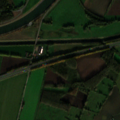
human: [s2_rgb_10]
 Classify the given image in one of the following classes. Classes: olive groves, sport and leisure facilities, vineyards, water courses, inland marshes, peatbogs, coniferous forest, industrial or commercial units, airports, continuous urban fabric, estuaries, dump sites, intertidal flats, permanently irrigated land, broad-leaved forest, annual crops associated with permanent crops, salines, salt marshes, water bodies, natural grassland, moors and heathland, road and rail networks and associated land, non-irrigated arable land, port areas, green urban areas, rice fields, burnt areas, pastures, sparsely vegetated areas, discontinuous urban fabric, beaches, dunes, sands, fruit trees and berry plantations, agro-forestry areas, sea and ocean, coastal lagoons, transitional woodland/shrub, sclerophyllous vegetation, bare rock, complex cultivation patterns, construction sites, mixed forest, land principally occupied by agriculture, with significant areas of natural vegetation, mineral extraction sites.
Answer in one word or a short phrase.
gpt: road and rail networks and associated land, non-irrigated arable land, pastures, land principally occupied by agriculture, with significant areas of natural vegetation, water courses